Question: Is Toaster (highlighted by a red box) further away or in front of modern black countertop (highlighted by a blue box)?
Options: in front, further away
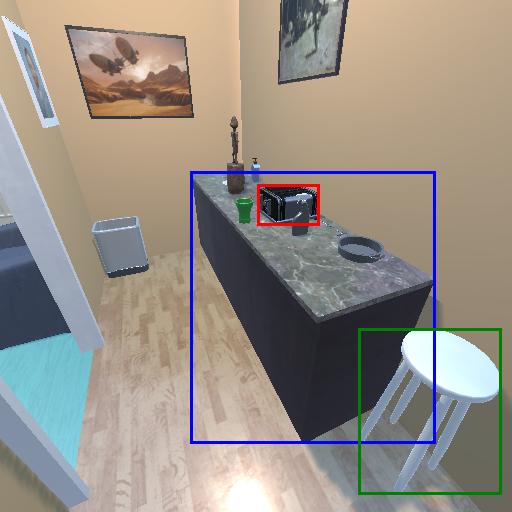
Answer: in front